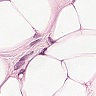
Metastatic tissue present: yes